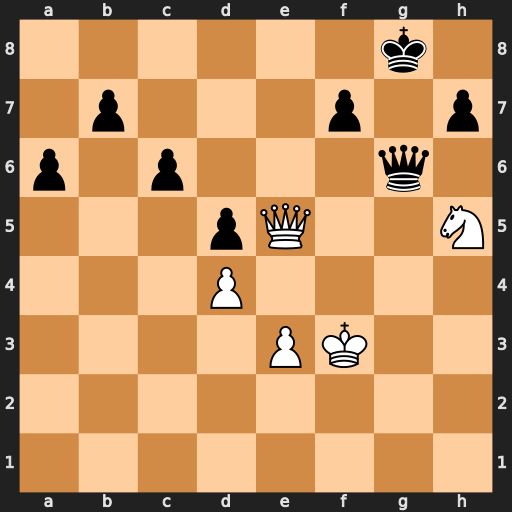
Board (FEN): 6k1/1p3p1p/p1p3q1/3pQ2N/3P4/4PK2/8/8
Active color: w
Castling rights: -
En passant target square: -
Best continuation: Qb8#